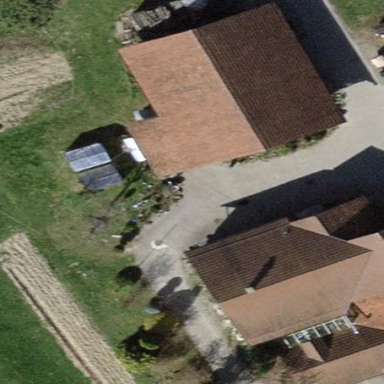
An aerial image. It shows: Farm auxiliary building with gabled roof.